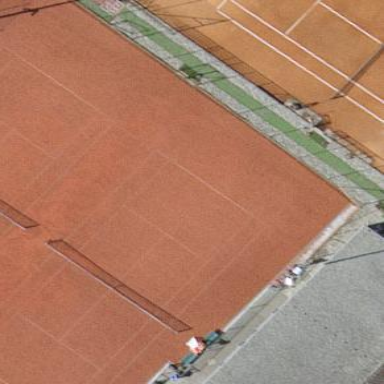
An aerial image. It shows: Tennis court on the leisure land pitch.